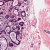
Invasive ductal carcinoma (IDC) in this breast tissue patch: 0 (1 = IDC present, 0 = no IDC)